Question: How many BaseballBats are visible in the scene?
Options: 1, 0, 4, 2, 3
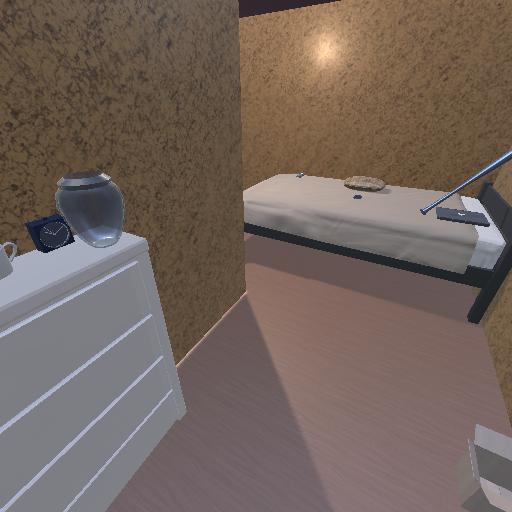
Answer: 1